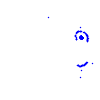
Particle: pion